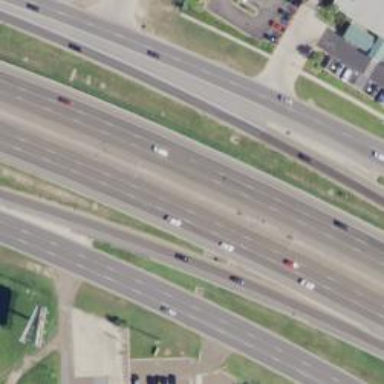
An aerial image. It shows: Motorway.